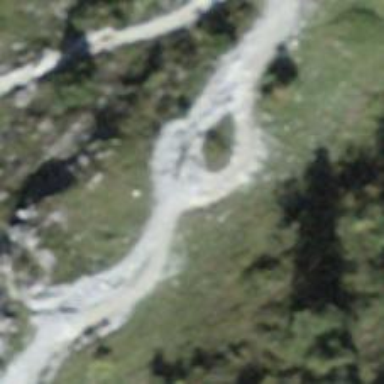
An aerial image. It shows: Path with excellent trail visibility.